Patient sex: M
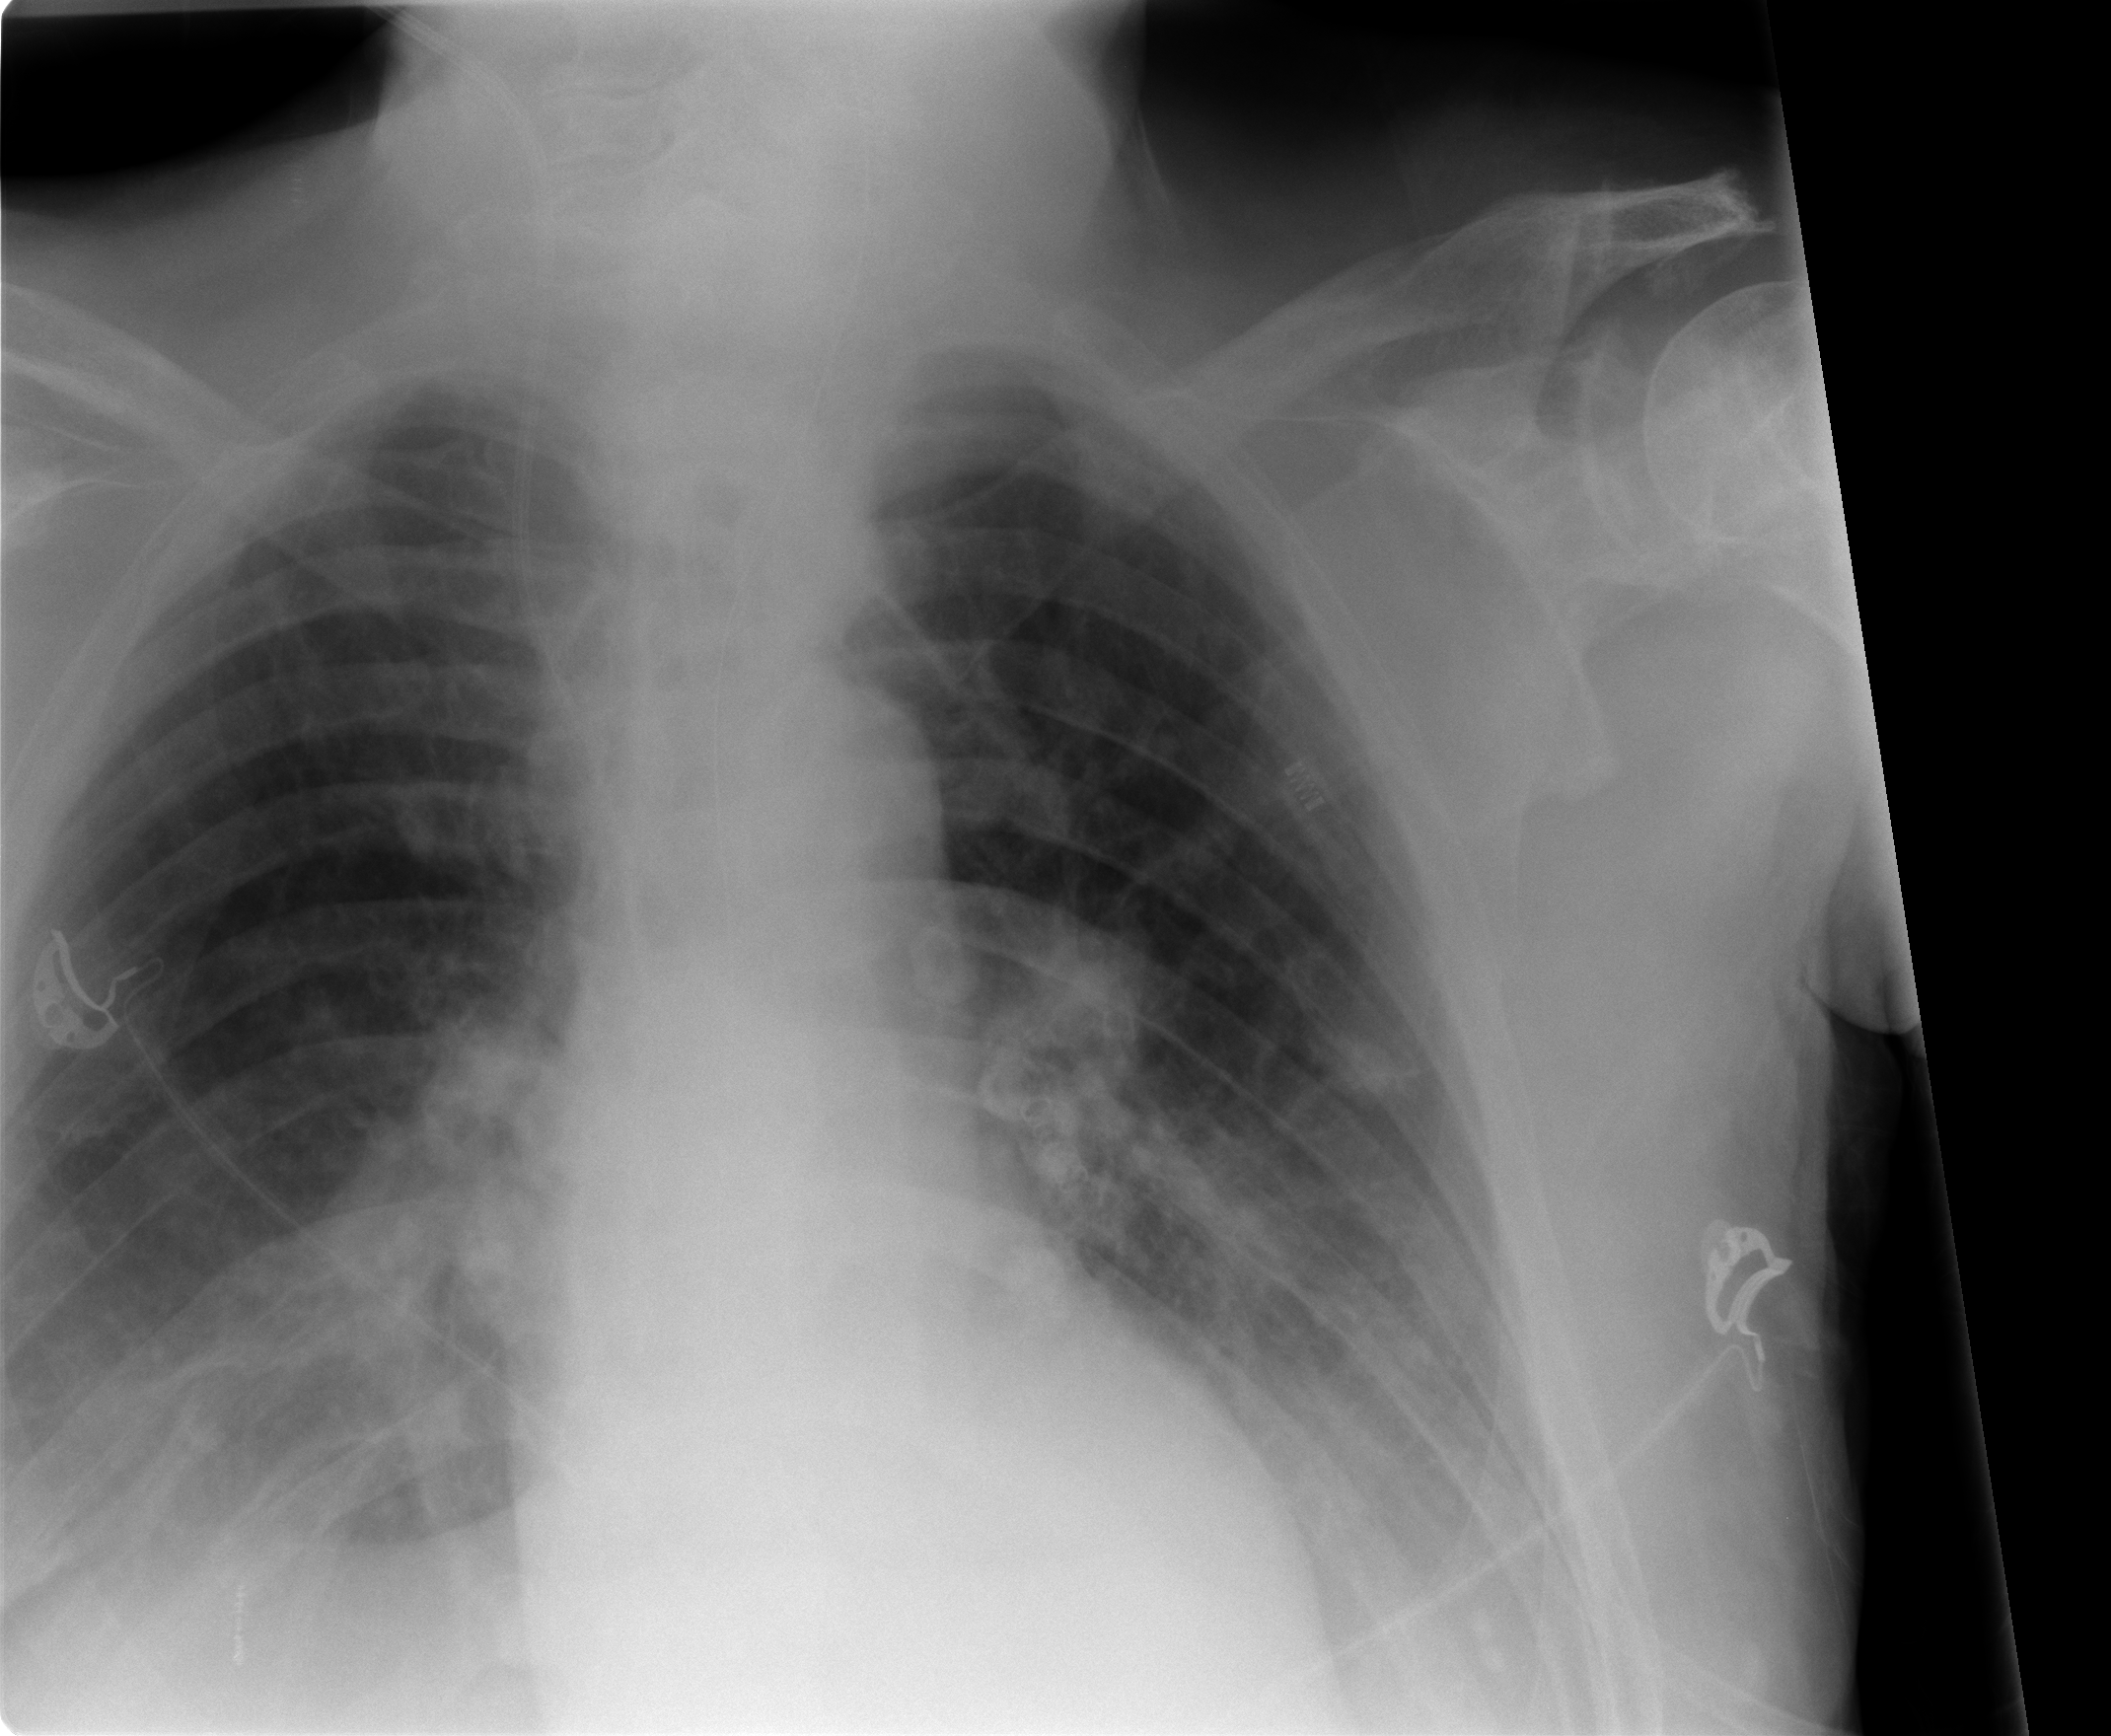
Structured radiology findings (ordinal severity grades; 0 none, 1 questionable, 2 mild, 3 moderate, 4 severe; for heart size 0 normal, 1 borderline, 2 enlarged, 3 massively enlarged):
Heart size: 0
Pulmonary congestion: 2
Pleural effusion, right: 3
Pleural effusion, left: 3
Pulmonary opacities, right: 0
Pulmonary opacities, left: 0
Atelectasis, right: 2
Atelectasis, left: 2